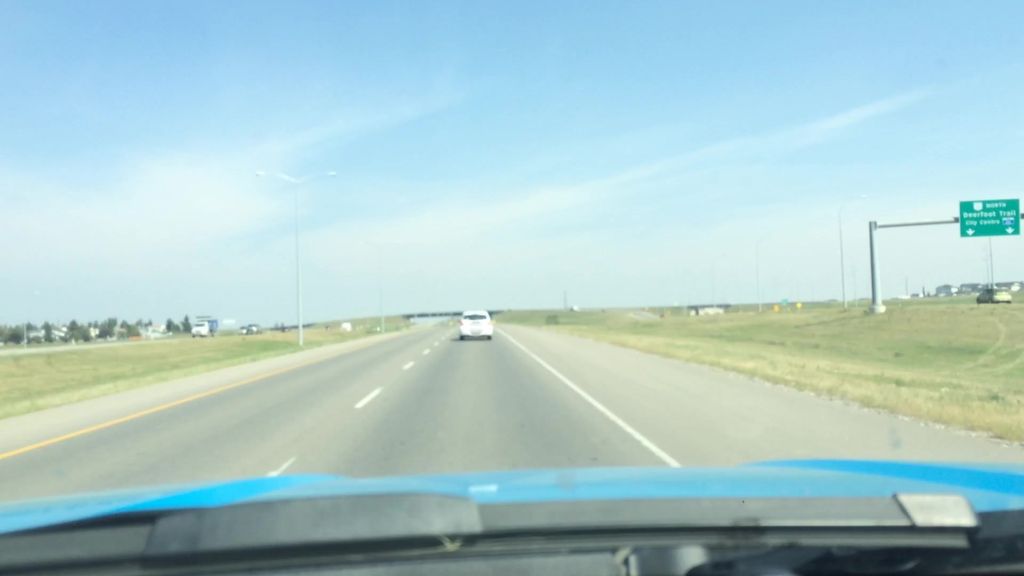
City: calgary